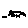
Label: cat